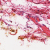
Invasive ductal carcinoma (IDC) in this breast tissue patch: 0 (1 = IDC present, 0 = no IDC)